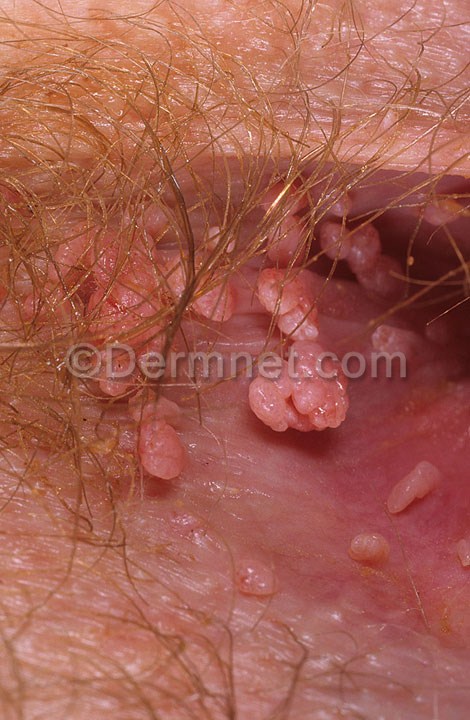
Disease: Herpes HPV and other STDs Photos